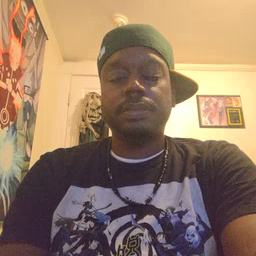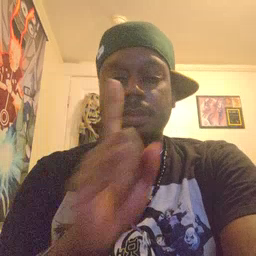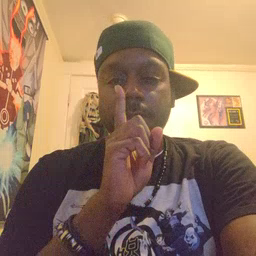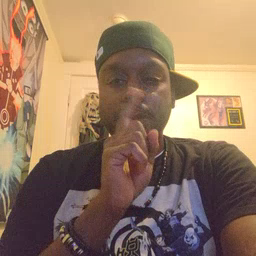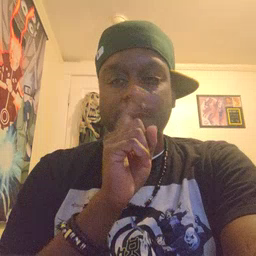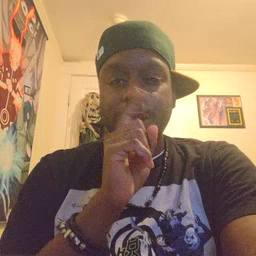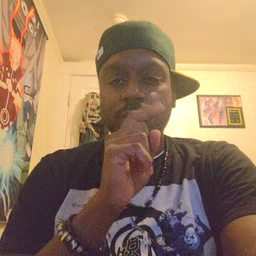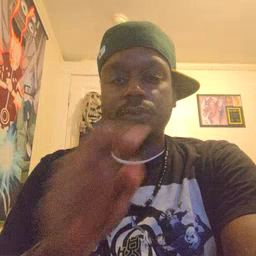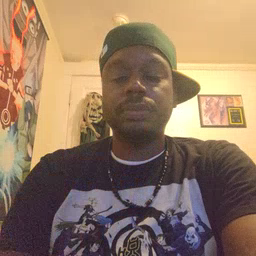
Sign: mouse